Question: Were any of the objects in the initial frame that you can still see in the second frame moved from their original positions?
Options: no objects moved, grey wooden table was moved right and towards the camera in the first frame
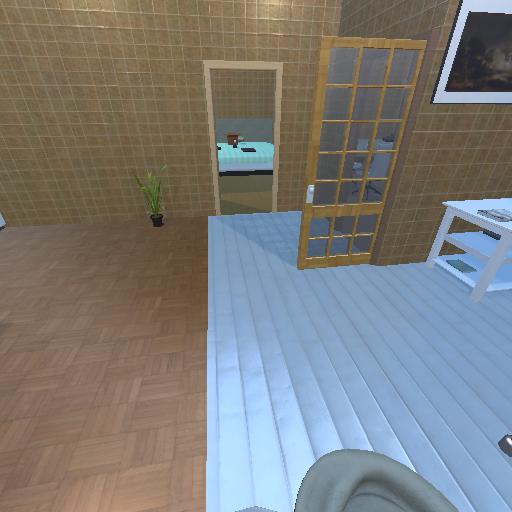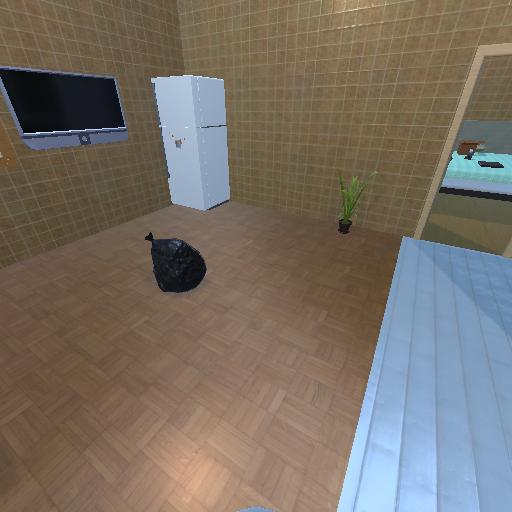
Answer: no objects moved